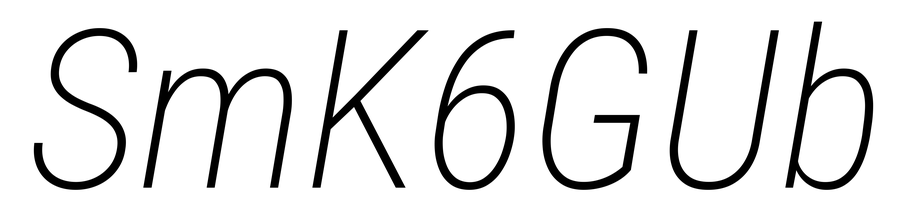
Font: Roboto-Italic_Condensed_ExtraLight_Italic